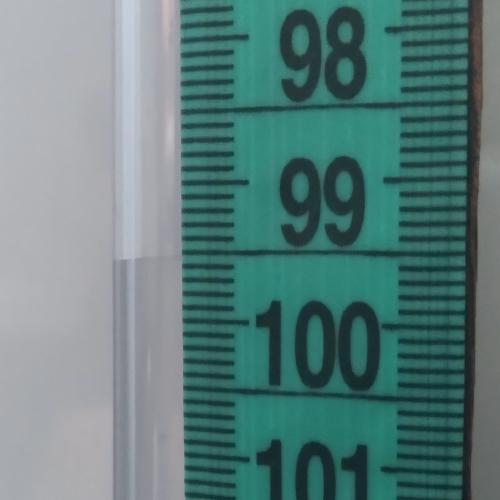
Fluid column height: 99.5 cm